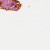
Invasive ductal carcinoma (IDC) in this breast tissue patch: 0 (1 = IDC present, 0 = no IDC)